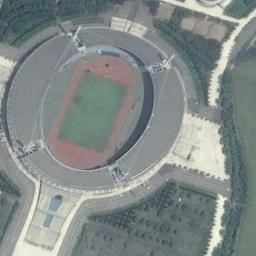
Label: stadium